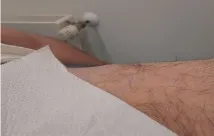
Clinical presentation of the left thigh mass during patient's treatment history. After 7 months of therapy (December 2019).
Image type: medical_photograph (skin_photograph)